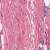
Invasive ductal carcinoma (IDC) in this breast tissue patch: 0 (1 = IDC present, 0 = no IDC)